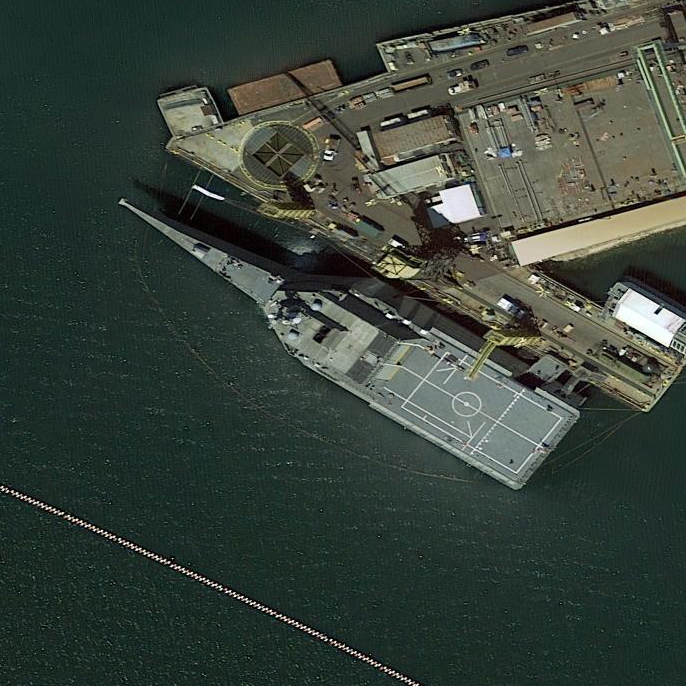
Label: Independence-class_combat_ship